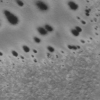
Label: not_dusty